Показанная на рисунке магнитная ловушка Иоффе—Питчарда используется для ограничения области движения атомов. Все четыре провода перпендикулярны плоскости $xOy$, и по каждому из течёт постоянный ток $I$. Сечение проводов плоскостью $xOy$ — вершины квадрата со стороной $2a$ и центром в начале координат $O$. Плоскость, образуемая проводами 1 и 2, параллельна оси $x$, а направление токов в каждом проводе показано на рисунке. Описанная система помещена в однородное магнитное поле $\vec B_0=B_0\vec k$ ($\vec k$ — единичный вектор вдоль оси $z$). Магнитная проницаемость вакуума равна $\mu_0$.
Найдите распределение индукции магнитного поля $\vec B(x,y)$, создаваемого токами во всём пространстве вне проводов.
Найдите с точностью до первого неисчезающего члена приближённое выражение для индукции магнитного поля $\vec B(x,y)$, создаваемого токами в окрестности начала координат $O$. Рассмотрим атом в магнитной ловушке. Потенциальная энергия атома, связанная с его движением в магнитном поле, пропорциональна индукции полного поля $\vec B_{\rm tot}$ в точке нахождения атома, т.е. даётся формулой $V=\mu|\vec B_{\rm tot}|$, где $\mu$ — некоторая положительная постоянная.
Найдите силу $\vec F(x,y)$ действующую на атом со стороны магнитного поля в окрестности начала координат $O$.
Через какие точки плоскости $xOy$ атомам проще всего покинуть магнитную ловушку? Найдите минимальную кинетическую энергию $E_{\rm k}$, которую имеет вдали от начала координат покинувший ловушку атом.
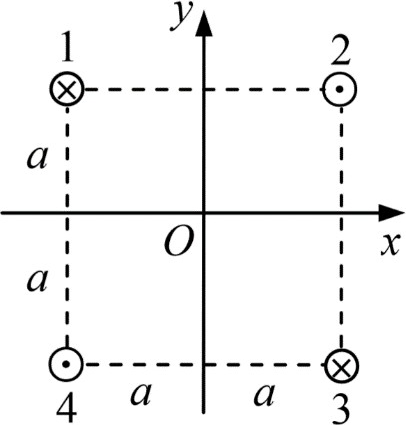
Найдите распределение индукции магнитного поля $\vec B(x,y)$, создаваемого токами во всём пространстве вне проводов.
Ответ: \[\left(\begin{array}{c}B_x\\B_y\\B_z\end{array}\right)=\frac{\mu_0I}{2\pi}\left(\begin{array}{c}\frac{y-a}{(x+a)^2+(y-a)^2}-\frac{y-a}{(x-a)^2+(y-a)^2}+\frac{y+a}{(x-a)^2+(y+a)^2}-\frac{y+a}{(x+a)^2+(y+a)^2}\\-\frac{x+a}{(x+a)^2+(y-a)^2}+\frac{x-a}{(x-a)^2+(y-a)^2}-\frac{x-a}{(x-a)^2+(y+a)^2}+\frac{x+a}{(x+a)^2+(y+a)^2}\\0\end{array}\right)\]

Найдите с точностью до первого неисчезающего члена приближённое выражение для индукции магнитного поля $\vec B(x,y)$, создаваемого токами в окрестности начала координат $O$.
Ответ: \[\left(\begin{array}{c}B_x\\B_y\\B_z\end{array}\right)\approx\frac{\mu_0I}{\pi a^2}\left(\begin{array}{c}x\\-y\\0\end{array}\right)\]

Найдите силу $\vec F(x,y)$ действующую на атом со стороны магнитного поля в окрестности начала координат $O$.
Ответ: \[\left(\begin{array}{c}F_x\\F_y\\F_z\end{array}\right)=-\frac{\mu}{B_0}\left(\frac{\mu_0I}{\pi a^2}\right)^2\left(\begin{array}{c}x\\y\\0\end{array}\right)\]

Через какие точки плоскости $xOy$ атомам проще всего покинуть магнитную ловушку? Найдите минимальную кинетическую энергию $E_{\rm k}$, которую имеет вдали от начала координат покинувший ловушку атом.
Ответ: \[\left(\begin{array}{c}x\\y\end{array}\right)_{1,2}=\left(\begin{array}{c}\pm\left(\frac43\right)^{\frac14}a\\0\end{array}\right),\quad\left(\begin{array}{c}x\\y\end{array}\right)_{3,4}=\left(\begin{array}{c}0\\\pm\left(\frac43\right)^{\frac14}a\end{array}\right)\\E_{\rm k}=\mu B_0\left[\sqrt{1+\frac{3\sqrt3}8\left(\frac{\mu_0I}{\pi aB_0}\right)^2}-1\right]\]
Темы:
T, Китайские